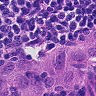
Metastatic tissue present: no